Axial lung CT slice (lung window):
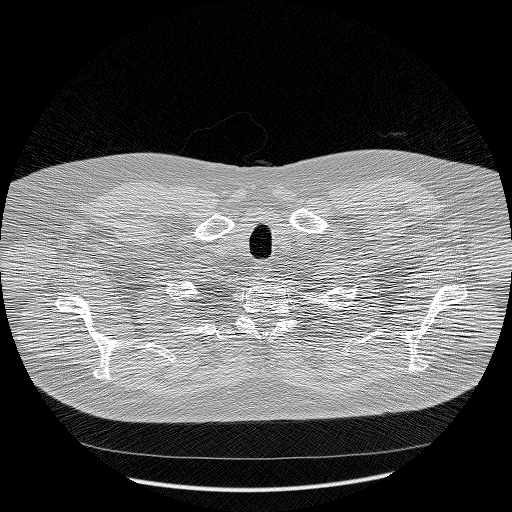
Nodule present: no